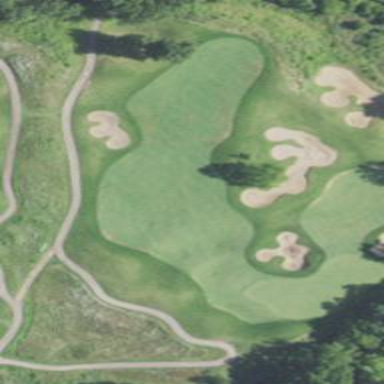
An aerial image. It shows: Grassy area designated as golf fairway.